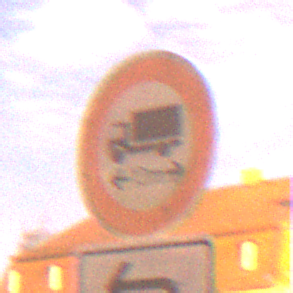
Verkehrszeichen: TatsaechlicheLaenge
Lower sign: RichtungsangabeDurchPfeile2
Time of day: Night
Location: Outdoor (Suburban)
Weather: PartlyCloudy
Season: NotSpecified
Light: Artificial